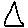
Label: triangle